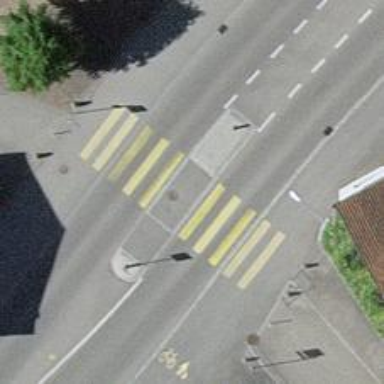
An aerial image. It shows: Marked road crossing with pedestrian island.